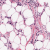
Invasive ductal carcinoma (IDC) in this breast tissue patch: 1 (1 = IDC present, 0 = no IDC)